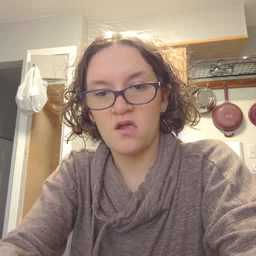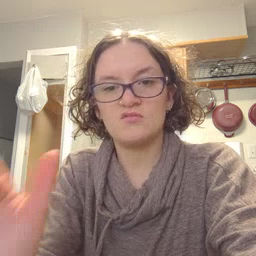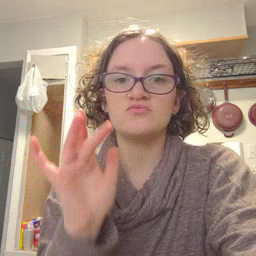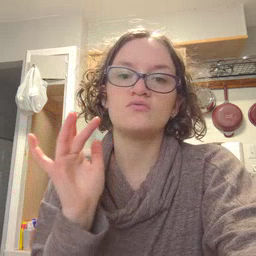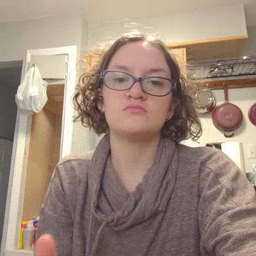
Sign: touch